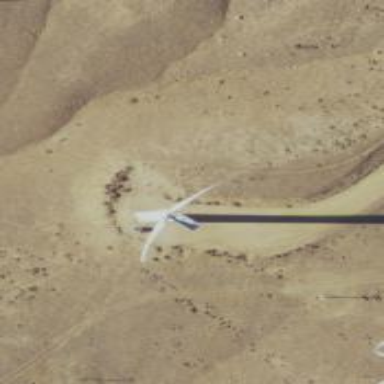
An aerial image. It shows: Wind turbine generating power.